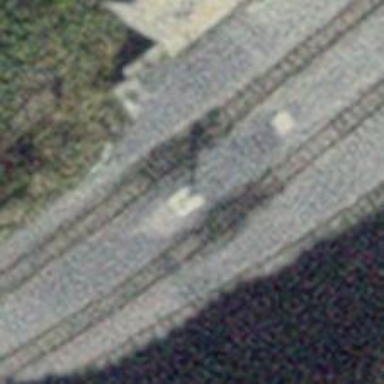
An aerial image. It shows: Water crane along the railway.